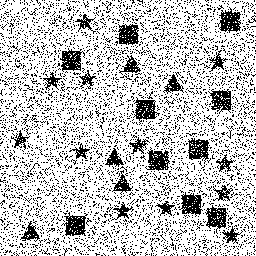
Squares: 10
Triangles: 5
Stars: 12
Total shapes: 27